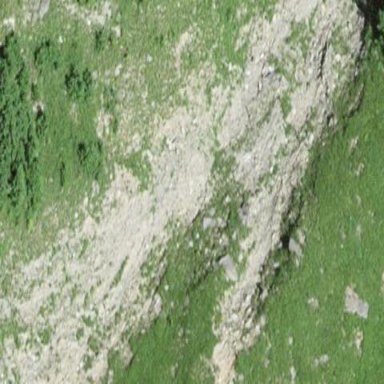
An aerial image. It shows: Natural scree.